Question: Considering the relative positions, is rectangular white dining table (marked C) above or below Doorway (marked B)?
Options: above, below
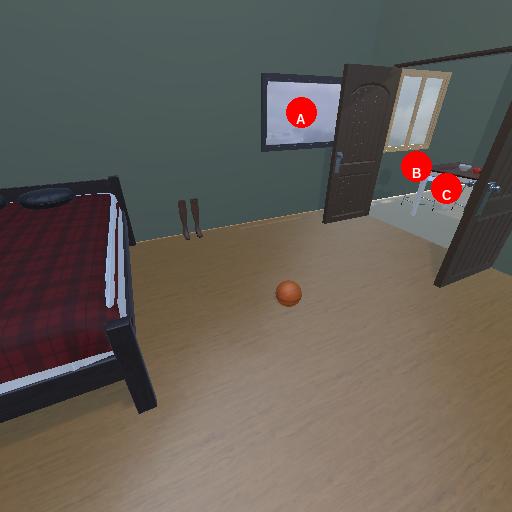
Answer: above